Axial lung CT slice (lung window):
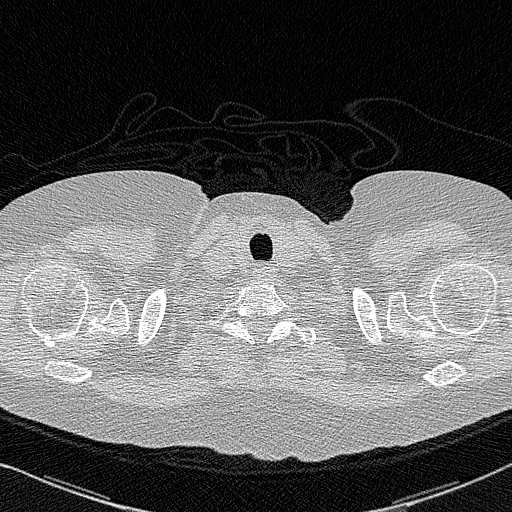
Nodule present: no